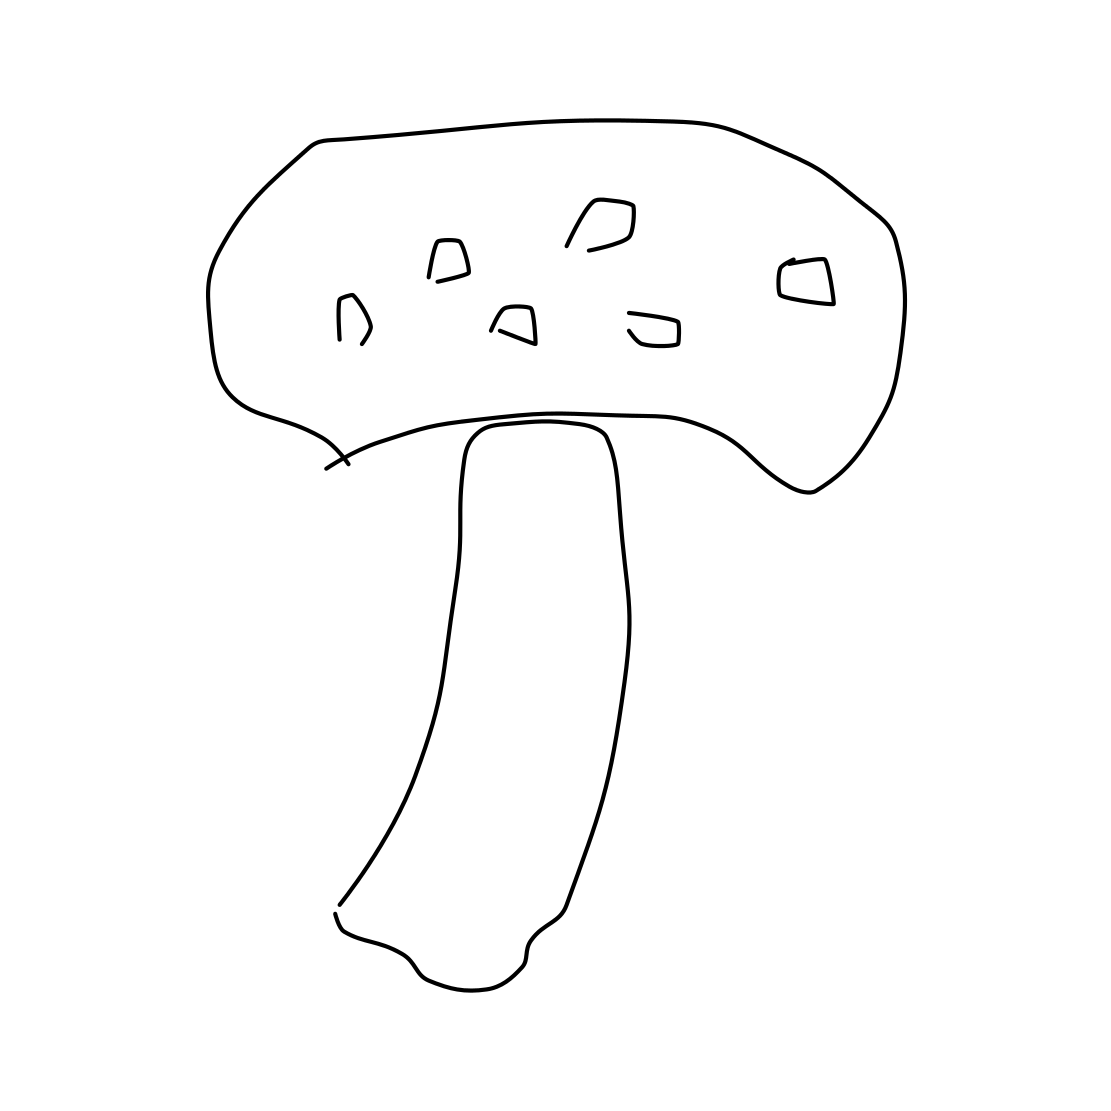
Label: mushroom